【题型】填空题　【知识点】立体几何　【难度】medium
如图，在棱长为 2 的正方体$ABCD-A_1B_1C_1D_1$中，$P$为线段$A_1B$上的动点（不含端点），则下列结论正确的有\underline{\ \ \ \ \ \ \ \ \ \ }。

① 平面$A_1D_1P \perp$平面$BB_1P$；
② $DC_1 \perp PC$；
③ $\angle APD_1$的取值范围是$\left[\frac{\pi}{2},\pi\right)$；
④ 三棱锥$C_1-D_1PC$的体积为定值$\frac{4}{3}$。

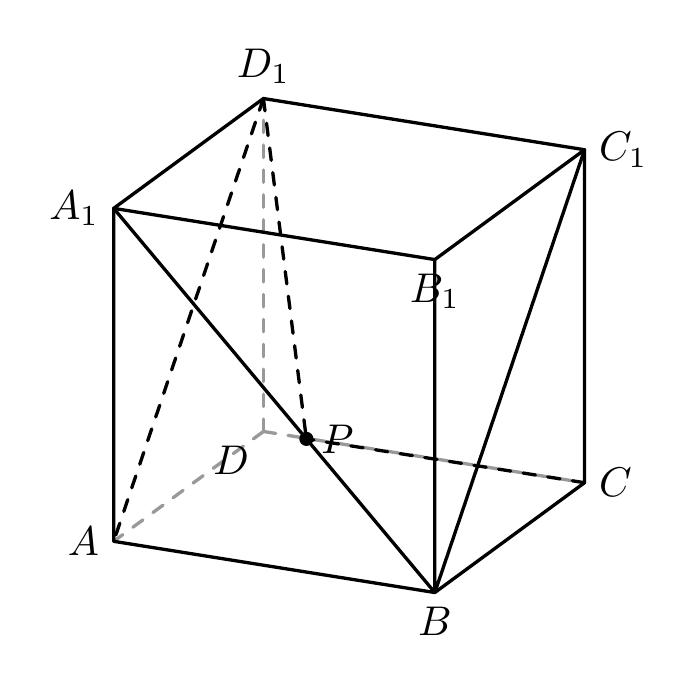
【解答】
\textbf{【答案】} ①②④

\textbf{【知识点】} 线面垂直证明线线垂直、证明面面垂直、锥体体积的有关计算。

\textbf{【分析】}
① 利用平面与平面垂直的判定判断；
② 利用直线与平面的位置关系判断；
③ 当点$P$为线段$A_1B$的四等分点且靠近$B$时，由余弦定理可得$\angle APD_1 < \frac{\pi}{2}$，从而判断③；
④ 求出三棱锥的体积判断。

\textbf{【详解】}
(1) 因为几何体是正方体，所以$A_1D_1 \perp$平面$AA_1B_1B$，
因为$A_1D_1 \subset$平面$A_1D_1P$，所以平面$A_1D_1P \perp$平面$AA_1B_1B$，故①正确。

(2) 在正方体$ABCD-A_1B_1C_1D_1$中，$DC_1 \perp$对角面$A_1BCD_1$，
因为$PC \subset$对角面$A_1BCD_1$，所以$DC_1 \perp PC$，故②正确。

(3) 对于③，当点$P$为线段$A_1B$的四等分点且靠近$B$时，计算可得$AP=\frac{\sqrt{10}}{2}$，$D_1P=\frac{\sqrt{34}}{2}$，$AD_1=2\sqrt{2}$。
由余弦定理可得：
\[
\cos\angle APD_1 = \frac{AP^2 + D_1P^2 - AD_1^2}{2 \cdot AP \cdot D_1P} = \frac{\frac{5}{2} + \frac{17}{2} - 8}{2 \times \frac{\sqrt{10}}{2} \times \frac{\sqrt{34}}{2}} = \frac{3}{\sqrt{85}} > 0
\]
此时$\angle APD_1 < \frac{\pi}{2}$，故③错误。

(4) 因为$\triangle D_1C_1C$的面积是定值$S = \frac{1}{2} \times 2 \times 2 = 2$，点$P$到平面$D_1C_1C$的距离是定值$BC=2$，
所以三棱锥$C_1-D_1PC$的体积为定值：
\[
V = \frac{1}{3} \times 2 \times 2 = \frac{4}{3}
\]
故④正确。

综上，正确的结论是①②④。